Interaction volume radius: 5 \u00c5
Interaction volume height: 45 \u00c5
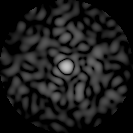
Disorder parameter: 0.8243